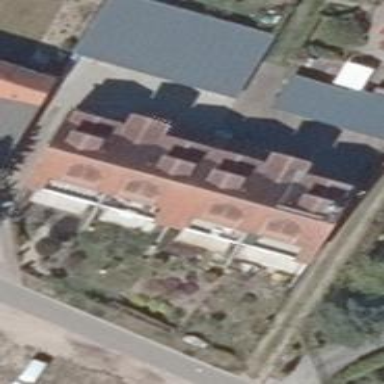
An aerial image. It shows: Courtyard that is man-made.